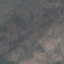
Label: HerbaceousVegetation